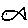
Label: fish